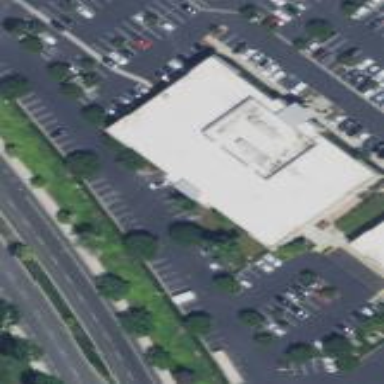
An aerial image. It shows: Commercial building.